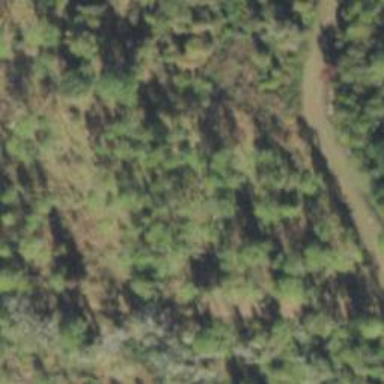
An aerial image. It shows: Mixed woodland with various types of leaves.